Question: I have a matrix of tiles (960px * 600px). Each tile has 8px * 8px.
I divided the matrix lines into , which translates to .
When I mouseover each tile I need to . The information I have is the y and x in px relative to the top left corner of the matrix. I also have the number of the tile (numbered like in the picture - not the same dimensions given before).

I'm coding this in . I have the following formula:
'''
Math.trunc(y/(TILE_WIDTH*4));
'''
It identifies well the first groups but as the y starts increasing it starts misidentifying the group. I have also tried round, floor and ceil with no success.
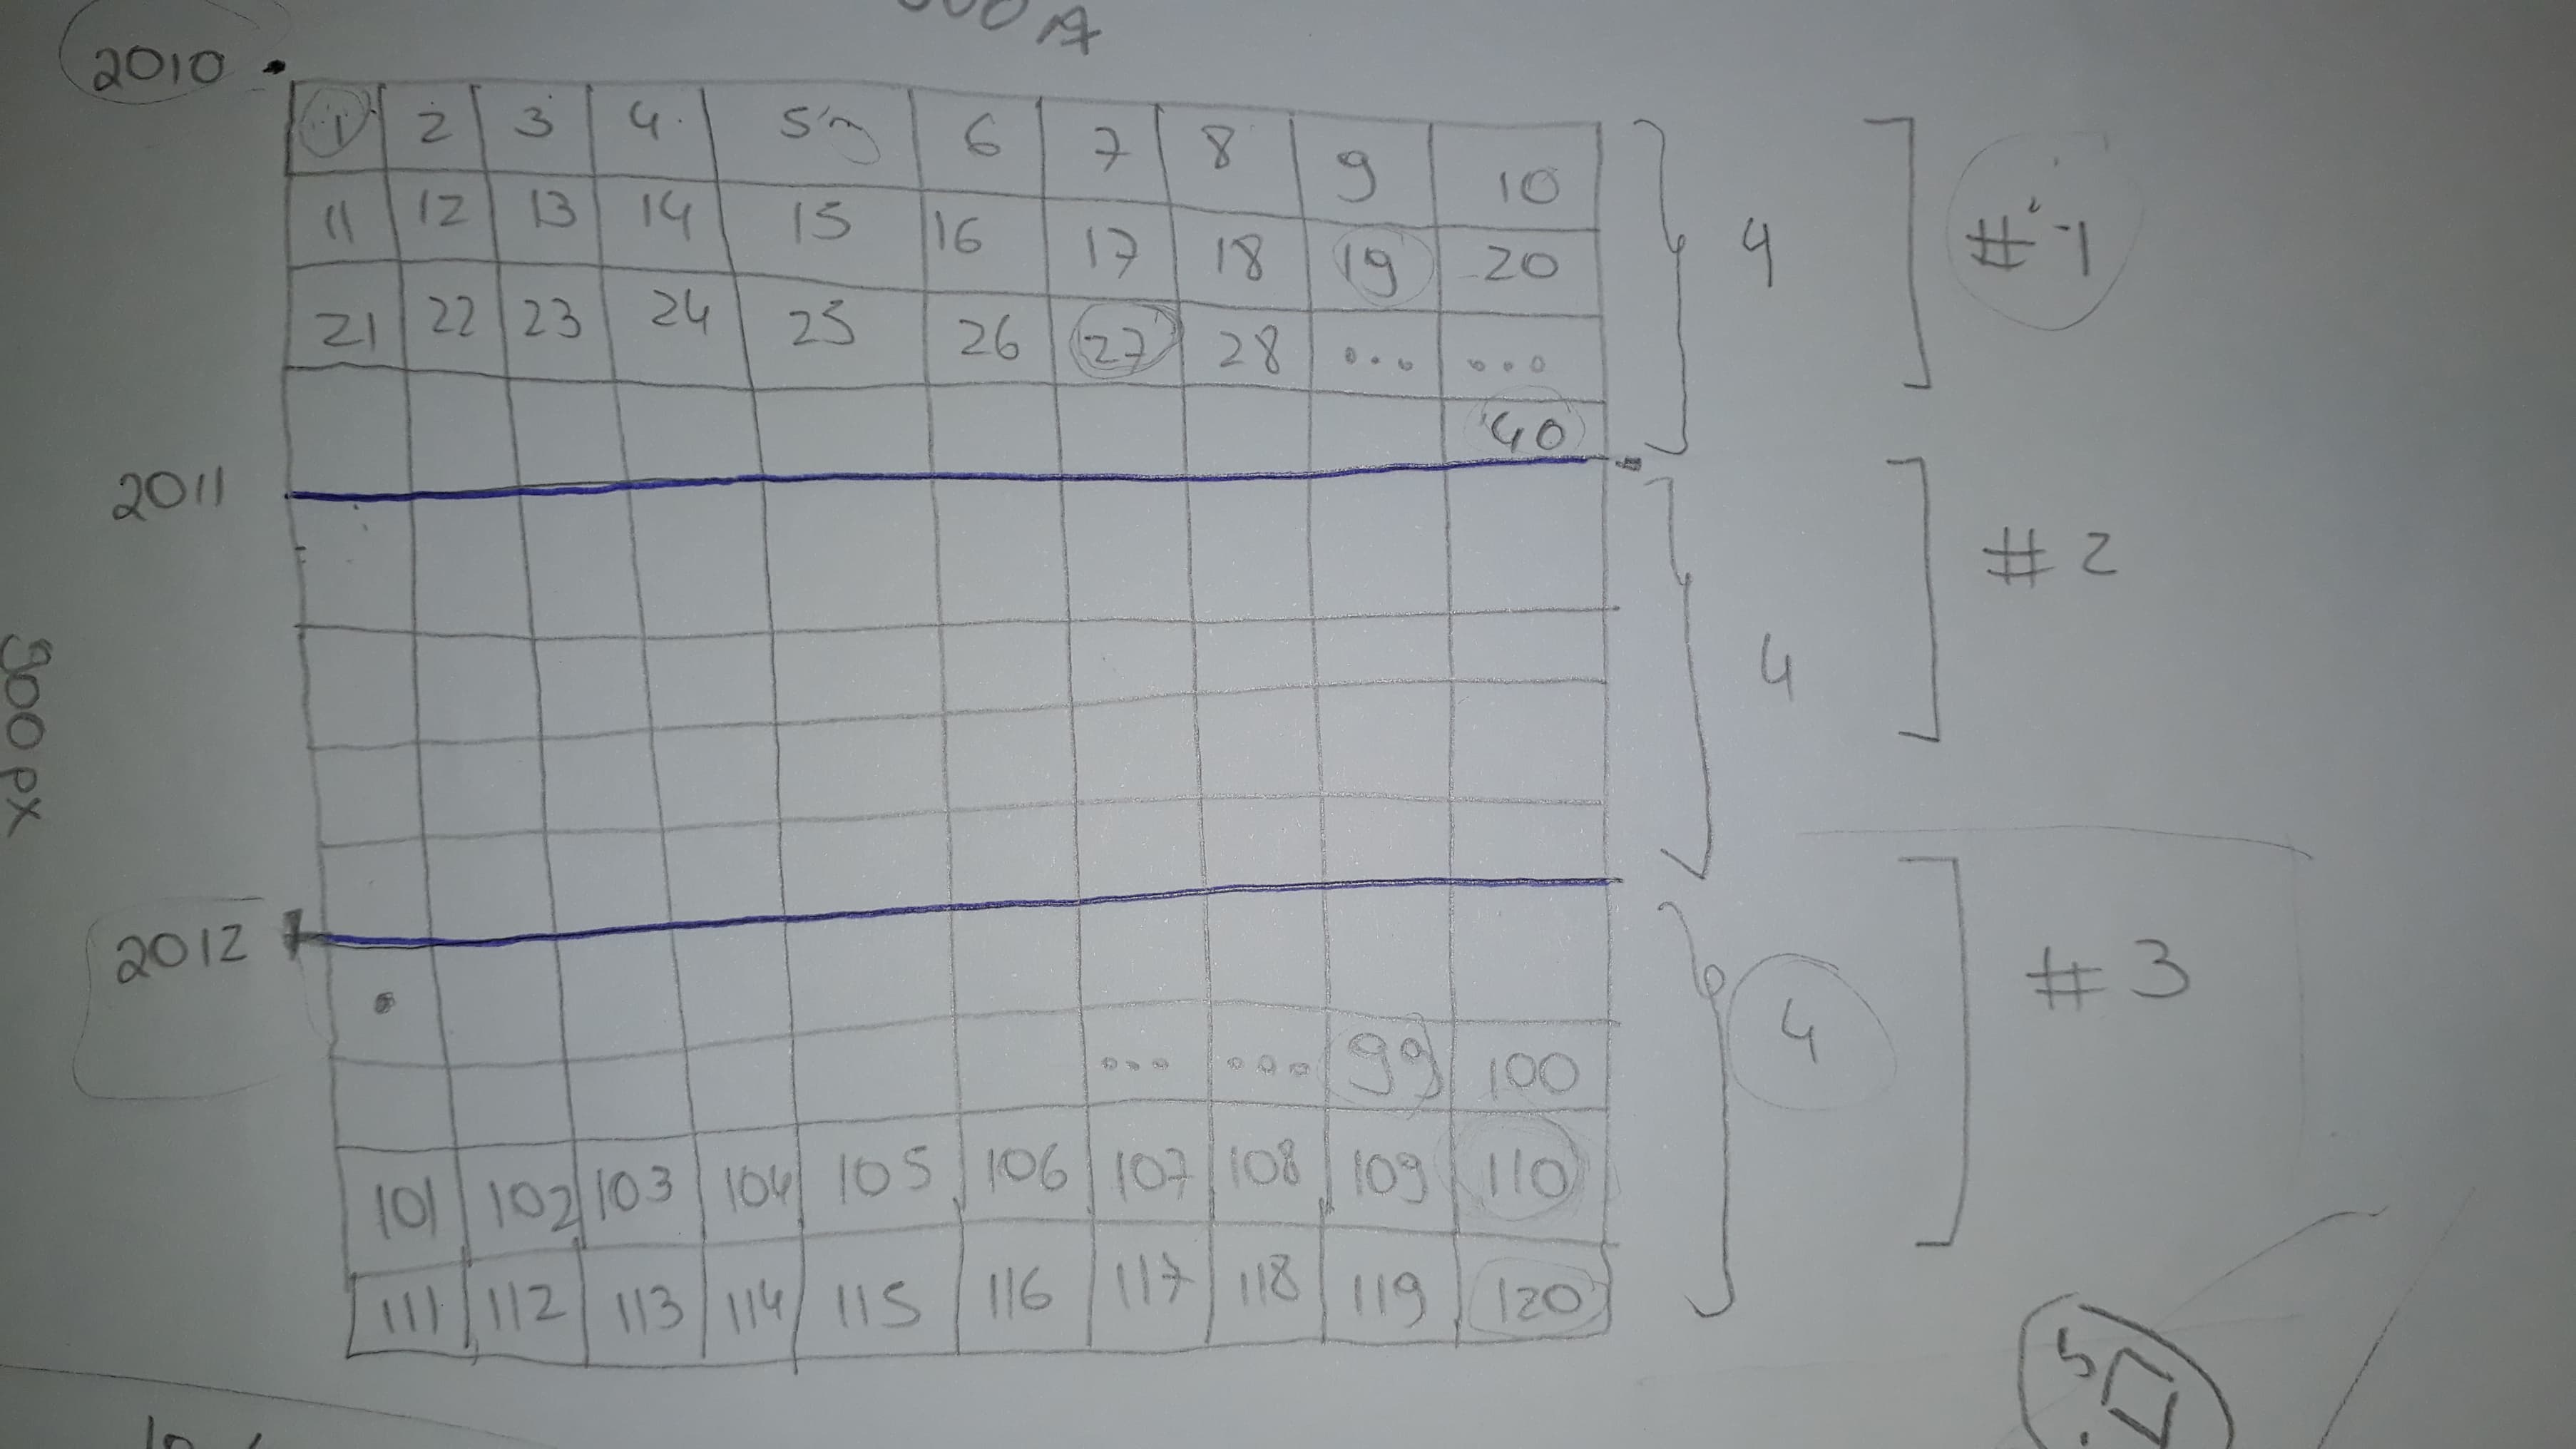
Answer: Knowing number of tile (as I can see - numbered from 1), you can find group as
'''
Math.trunc((number_of_the_tile - 1) / (columncount*4))
'''